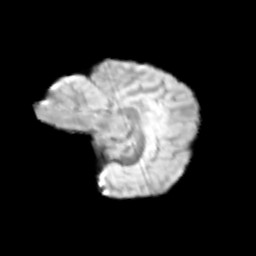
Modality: T2w
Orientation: sagittal
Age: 12
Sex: female
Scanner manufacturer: siemens
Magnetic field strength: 3 T
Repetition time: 3.8 s
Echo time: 0.07 s